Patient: sex F, age 67
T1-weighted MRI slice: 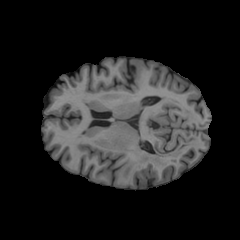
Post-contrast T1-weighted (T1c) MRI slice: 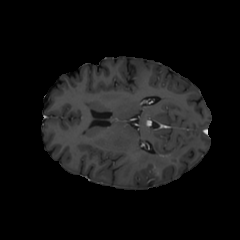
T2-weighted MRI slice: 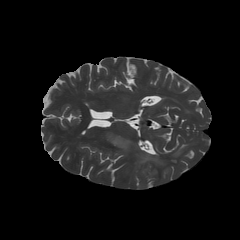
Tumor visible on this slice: yes
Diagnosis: Glioblastoma, IDH-wildtype
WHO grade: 4